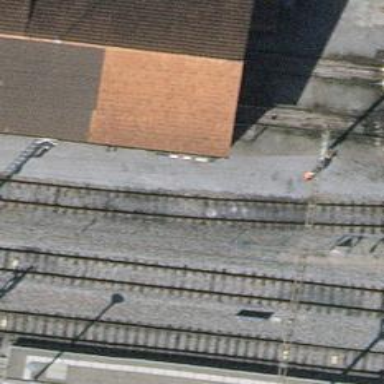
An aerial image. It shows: Preserved railway siding with electrified contact line.